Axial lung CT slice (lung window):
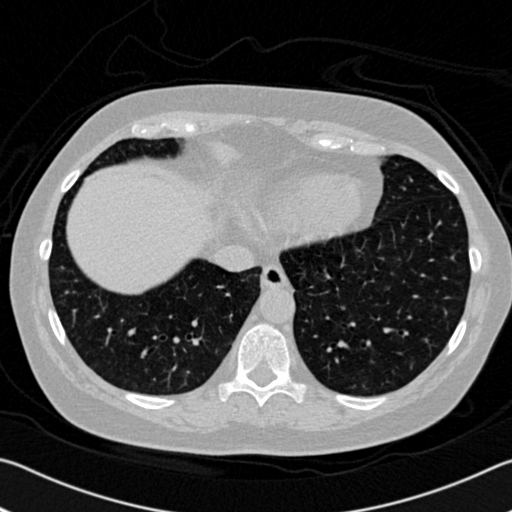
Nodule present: no